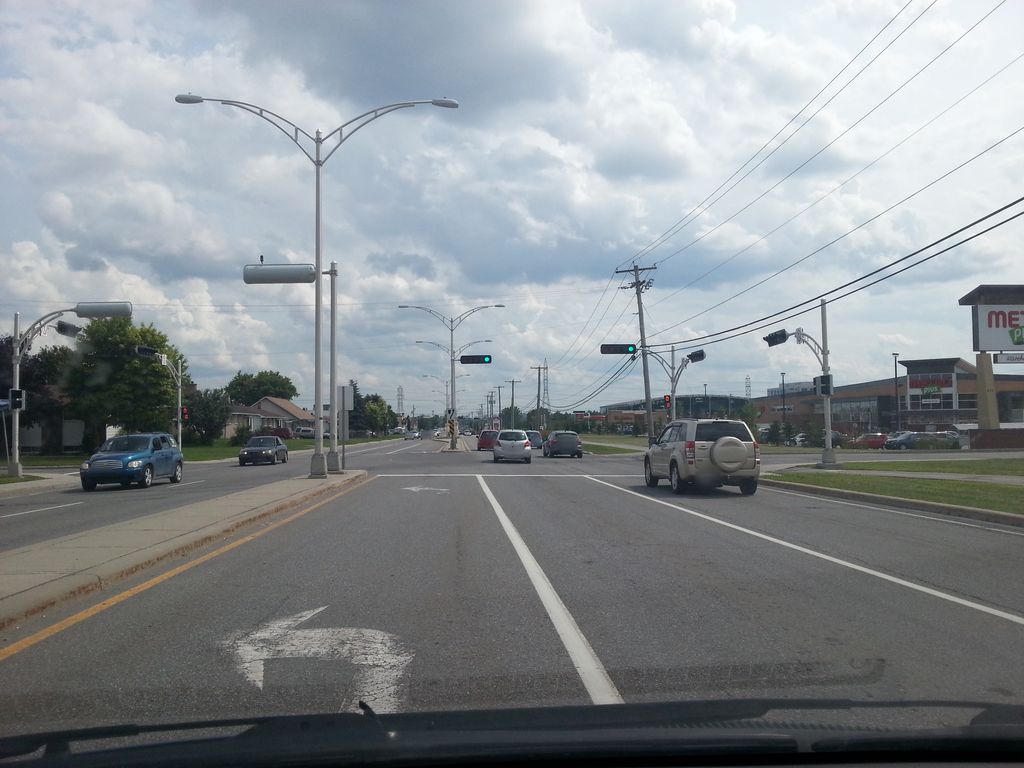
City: ottawa-gatineau